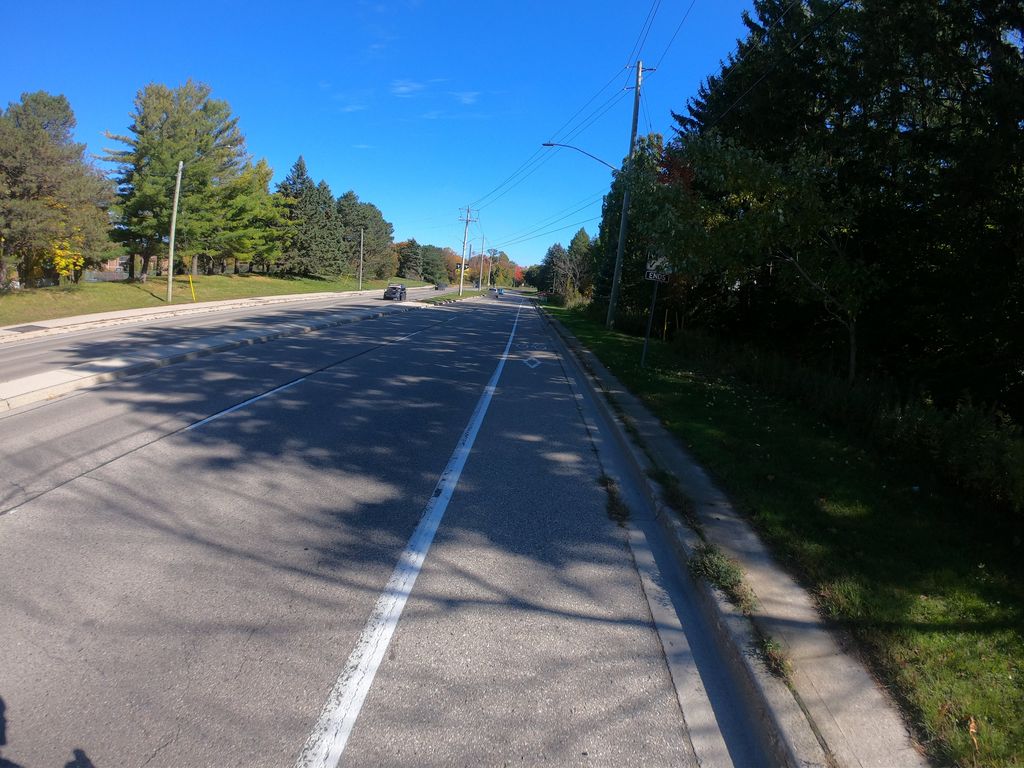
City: kitchener-waterloo